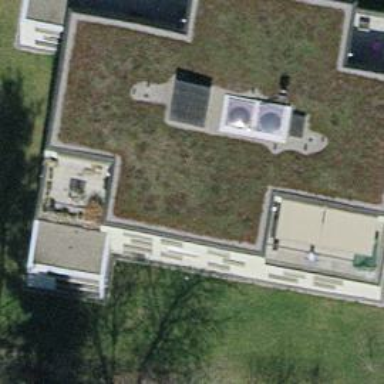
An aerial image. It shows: Flat-roofed apartment building.